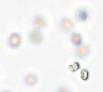
Label: Phaeocystis